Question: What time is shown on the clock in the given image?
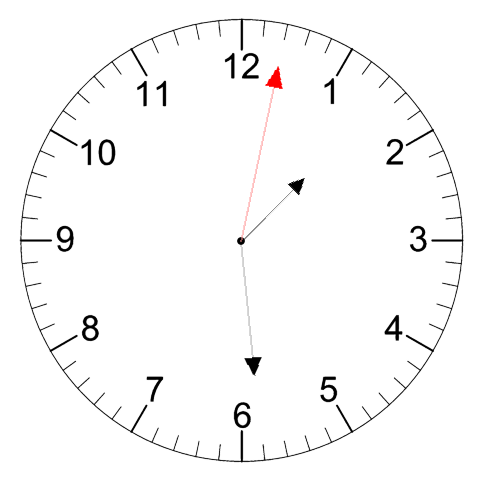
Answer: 01:29:02